Question: When I publish my web application and have 'Precompile during publishing' checked I get this error on my webserver:
> Unable to load DLL 'VSPerf110.dll': The specified module could not be
found. (Exception from HRESULT: 0x8007007E)
The application works if I don't Precompile. How can I fix this?
Here's my settings for publishing:

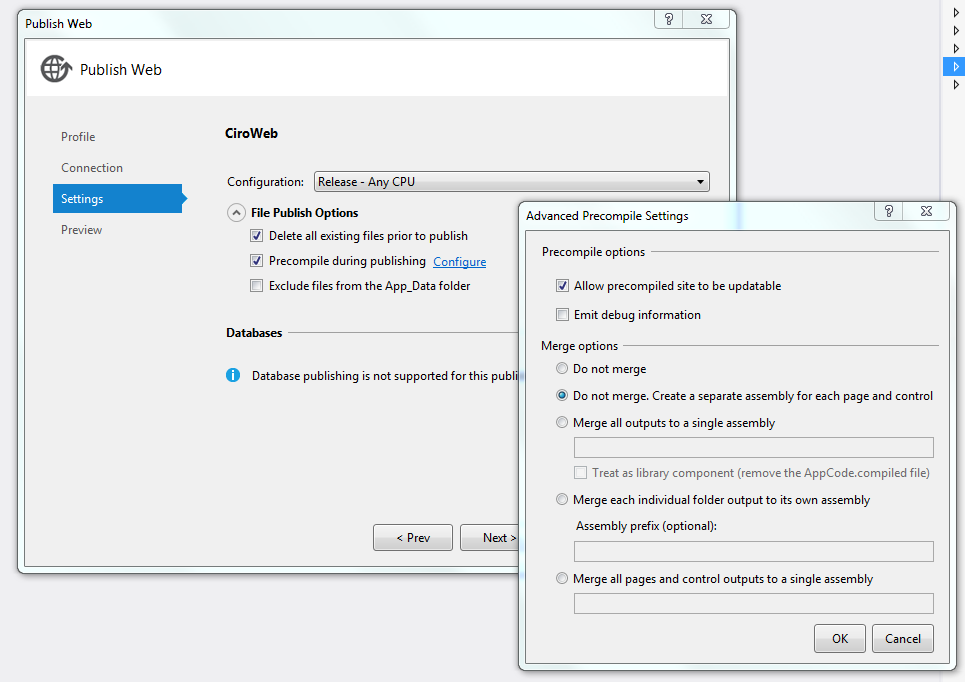
Answer: OK it sounds like this application is trying to make use of the Profiler API on the production server. There may be some in this application that may need to be .
Per this MSDN documentation on the Profileer API for VS 2012, "Your build must reference the Microsoft.VisualStudio.Profiler.dll library, located in the Microsoft Visual Studio 9\Team Tools\Performance Tools directory."
<URL>